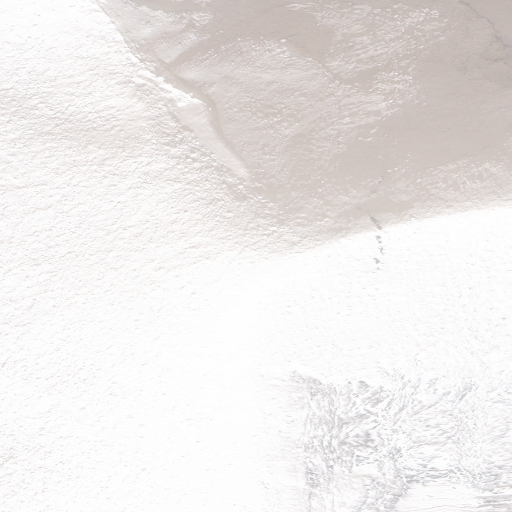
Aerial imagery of mountain in Alaska named Korovin Volcano containing only unknown